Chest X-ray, PA view. Patient: 58 years old, sex F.
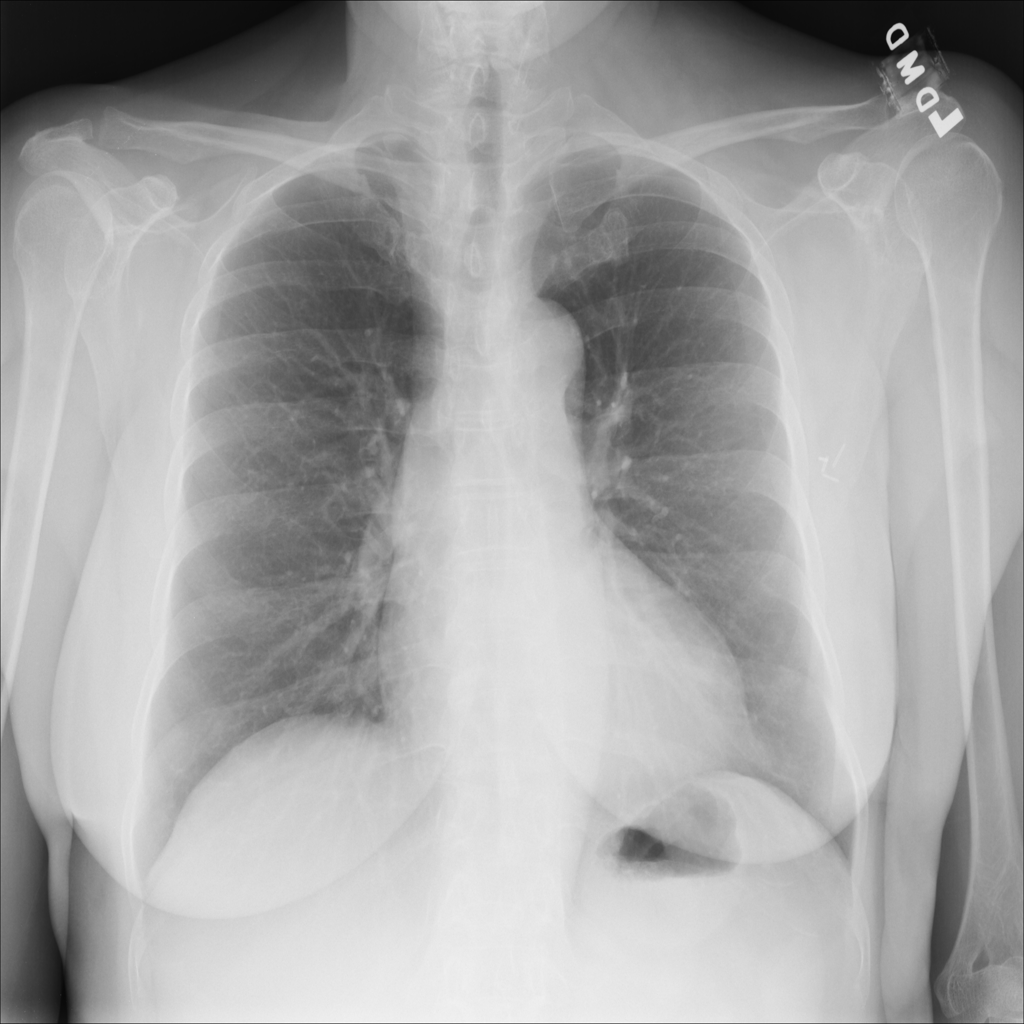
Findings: No Finding